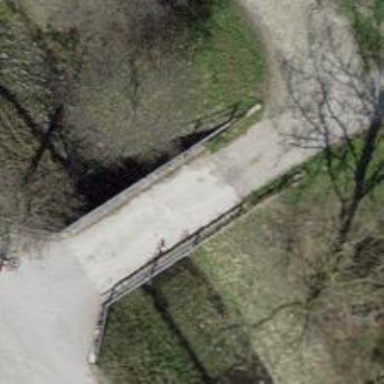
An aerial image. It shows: Asphalt track on bridge with Grade 1 track type.